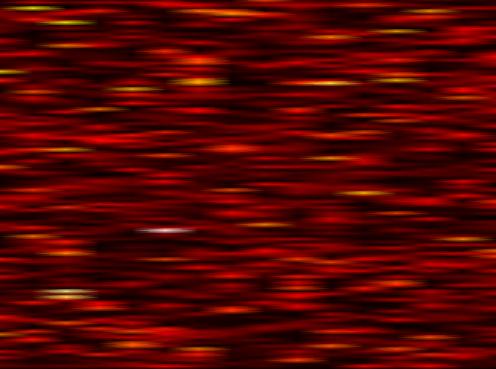
Label: UFMC